Question: How do you create a section of UITableView with numbers for each row like numbers 1, 2, 3 for each track in 'Music' app in iOS? Thanks in advance!

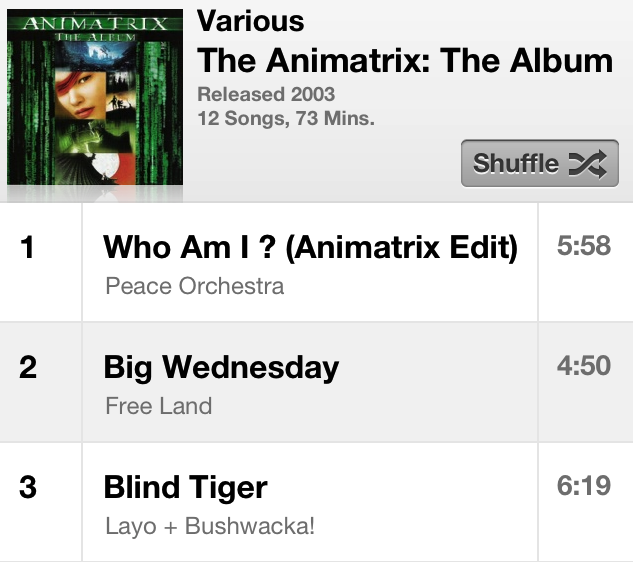
Answer: You can subclass 'UITableViewCell' and create a subview UIlabel property, say..'trackNumber' and in your 'cellForRowAtIndex..' method you initialize your custom cell.
EDIT: Added example
'''
//CustomCell.h
@interface CustomCell : UITableViewCell
@property(nonatomic,retain) UILabel *trackNumber;
@end
//CustomCell.m
@implementation CustomCell
@synthesize trackNumber;
- (id)initWithStyle:(UITableViewCellStyle)style reuseIdentifier:(NSString *)reuseIdentifier
{
self = [super initWithStyle:style reuseIdentifier:reuseIdentifier];
if (self) {
// Initialization code
self.trackNumber = [[[UILabel alloc] initWithFrame:CGRectMake(5,5,40,40)] autorelease];
[self addSubview:self.trackNumber];
}
return self;
}
@end
'''
To use it '#import "CustomCell.h"' and in your implementation.
'''
- (UITableViewCell *)tableView:(UITableView *)tableView cellForRowAtIndexPath:(NSIndexPath *)indexPath
{
static NSString *CellIdentifier = @"Cell";
CustomCell *cell = (CustomCell*)[tableView dequeueReusableCellWithIdentifier:CellIdentifier];
if (cell == nil) {
cell = [[[CustomCell alloc] initWithStyle:UITableViewCellStyleDefault reuseIdentifier:CellIdentifier] autorelease];
}
cell.trackNumber.text = [NSString stringWithFormat:@"%i",[indexPath row]];
// Configure the cell.
return cell;
}
'''